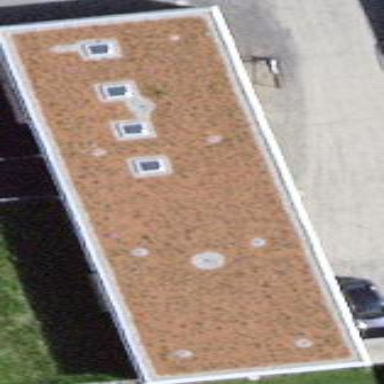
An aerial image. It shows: Veterinary building.